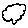
Label: cloud